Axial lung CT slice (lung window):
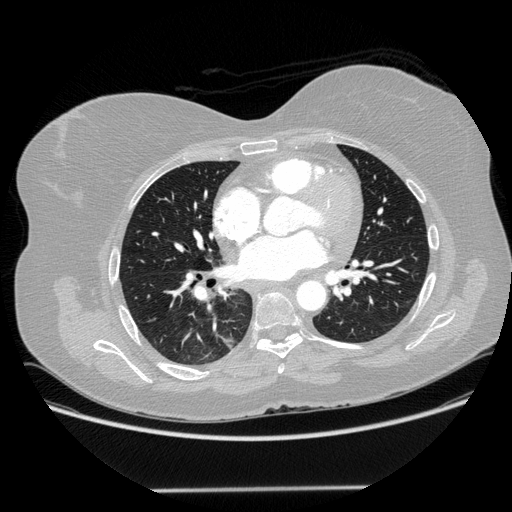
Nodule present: no